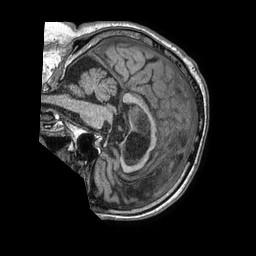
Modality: T1w
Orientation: sagittal
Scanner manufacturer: philips
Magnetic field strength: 1.5 T
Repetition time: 0.007674 s
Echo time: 0.003491 s